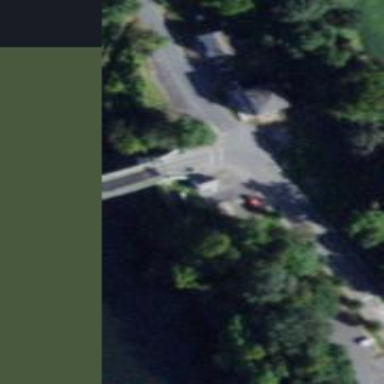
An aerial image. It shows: Unclassified road crossing suspension bridge.